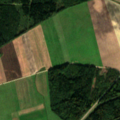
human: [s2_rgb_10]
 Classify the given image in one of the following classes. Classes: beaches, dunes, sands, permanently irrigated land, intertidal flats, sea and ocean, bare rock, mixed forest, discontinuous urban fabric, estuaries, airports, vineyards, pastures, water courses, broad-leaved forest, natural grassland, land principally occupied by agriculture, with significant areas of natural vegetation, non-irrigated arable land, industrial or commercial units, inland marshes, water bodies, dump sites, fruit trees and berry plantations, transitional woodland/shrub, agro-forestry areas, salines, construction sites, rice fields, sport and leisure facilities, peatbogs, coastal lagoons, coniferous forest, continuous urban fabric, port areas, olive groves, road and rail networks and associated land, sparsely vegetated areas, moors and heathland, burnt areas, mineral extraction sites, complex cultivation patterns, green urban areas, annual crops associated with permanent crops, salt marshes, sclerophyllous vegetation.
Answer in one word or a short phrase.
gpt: non-irrigated arable land, complex cultivation patterns, mixed forest, transitional woodland/shrub